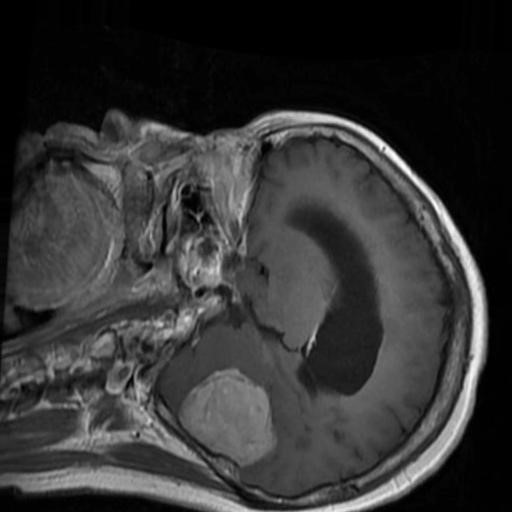
Label: brain_menin